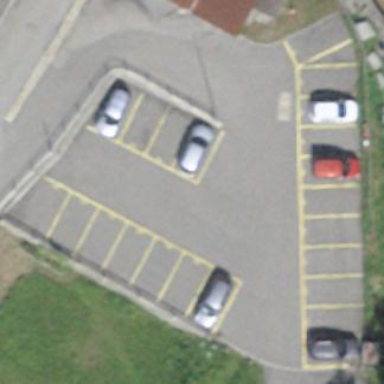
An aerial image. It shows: Parking area with surface.